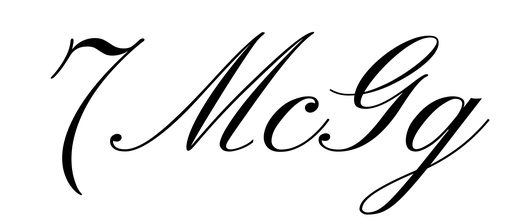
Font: PinyonScript-Regular